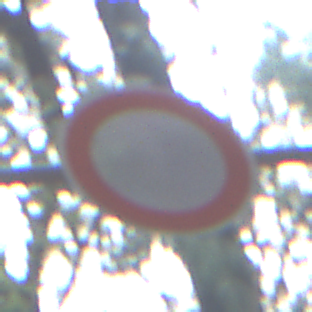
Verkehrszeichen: VerbotFahrzeugeAllerArt
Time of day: SunriseSunset
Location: Outdoor (Nature)
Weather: NotSpecified
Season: Autumn
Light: Natural